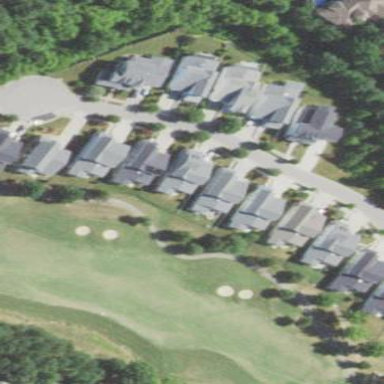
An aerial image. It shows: Residential area within neighborhood.